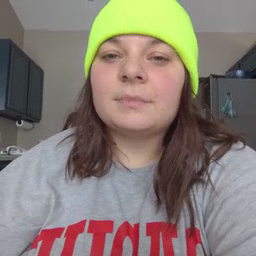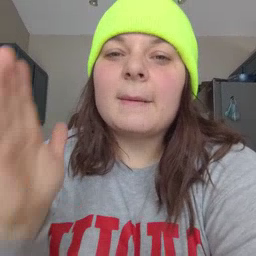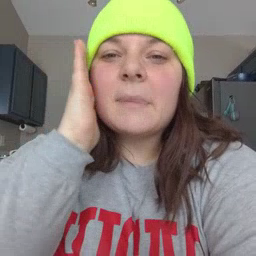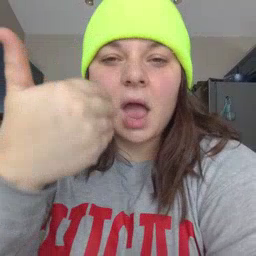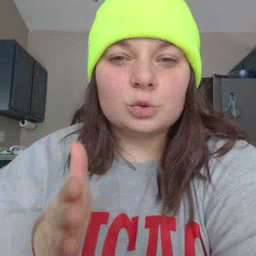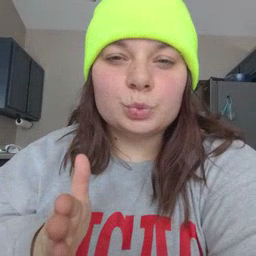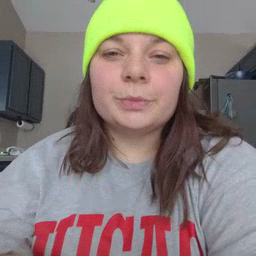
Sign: bedroom